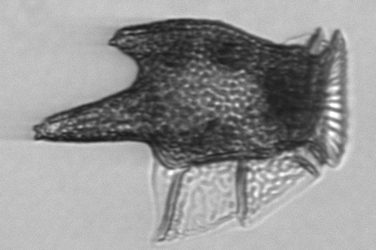
Label: Dinophysis_tripos